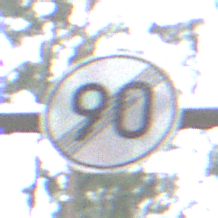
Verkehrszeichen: EndeGeschwindigkeit90
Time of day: Midday
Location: Outdoor (Nature)
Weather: Overcast
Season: NotSpecified
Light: Natural